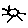
Label: sun